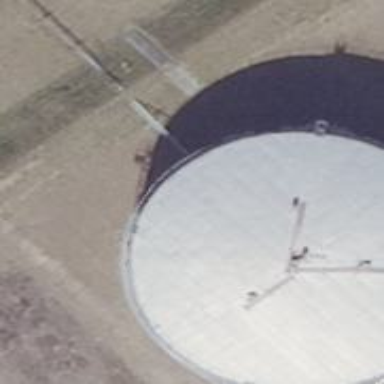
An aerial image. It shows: Storage tank which is man-made.